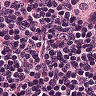
Metastatic tissue present: no